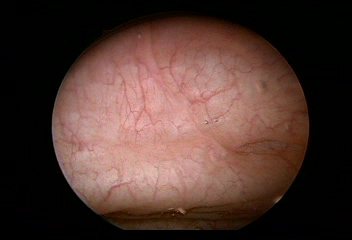
Modality: WLC
Class: Normal mucosa
Bladder cancer association: No